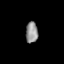
Tissue: prostate
Cell type: T cells
Senescence score: 0.3458
Nuclear area (px): 249
Mean DAPI intensity: 146.112